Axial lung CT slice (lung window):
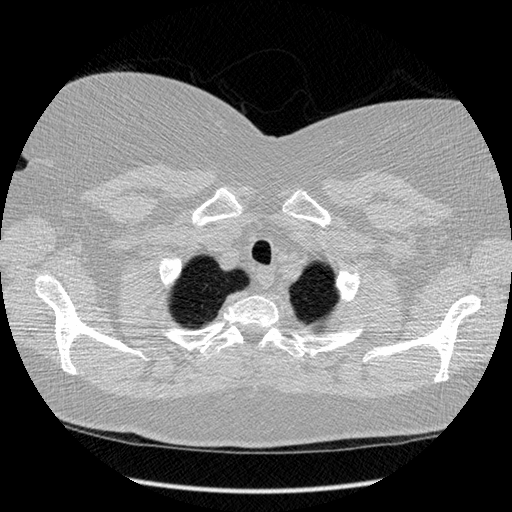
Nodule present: no